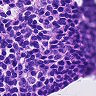
Metastatic tissue present: no